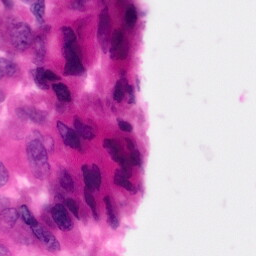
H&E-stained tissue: Pancreatic